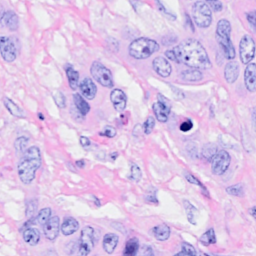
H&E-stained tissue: Breast